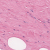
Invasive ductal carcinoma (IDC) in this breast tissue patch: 0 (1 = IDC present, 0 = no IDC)